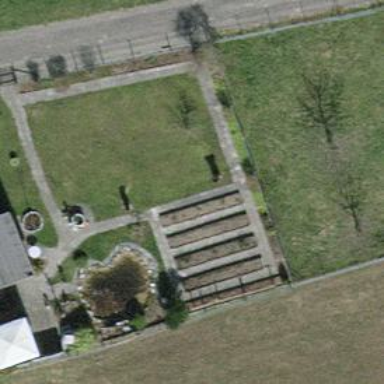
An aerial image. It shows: Garden that is leisure land.